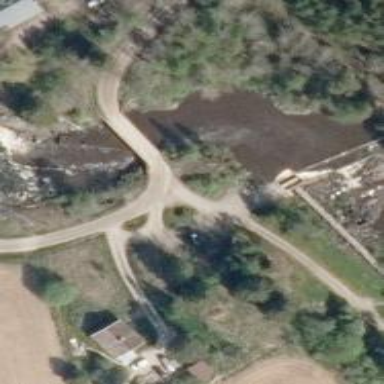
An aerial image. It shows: Path designated for portaging along whitewater.